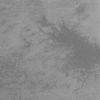
Label: not_dusty